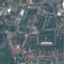
Land use / land cover class: Residential